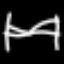
Label: bed